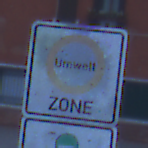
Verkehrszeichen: BeginnUmweltzone
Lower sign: FreistellungVomVerkehrsverbot3
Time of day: Dawn
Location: Outdoor (Urban)
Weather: PartlyCloudy
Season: NotSpecified
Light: Natural